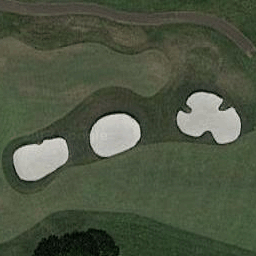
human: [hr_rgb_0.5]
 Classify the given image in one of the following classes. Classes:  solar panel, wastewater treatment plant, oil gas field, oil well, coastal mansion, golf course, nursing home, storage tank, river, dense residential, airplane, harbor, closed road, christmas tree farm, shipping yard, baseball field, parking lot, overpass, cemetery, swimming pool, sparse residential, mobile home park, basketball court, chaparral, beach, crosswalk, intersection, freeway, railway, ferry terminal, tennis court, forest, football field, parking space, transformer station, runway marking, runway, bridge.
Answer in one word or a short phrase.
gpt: golf course